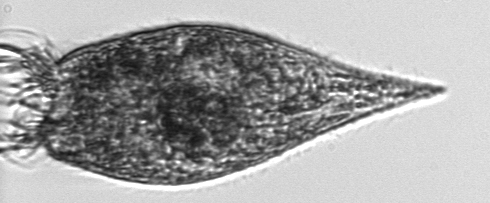
Label: Strombidium_conicum